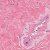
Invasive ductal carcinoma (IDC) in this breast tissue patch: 0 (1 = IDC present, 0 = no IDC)